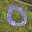
Label: 0